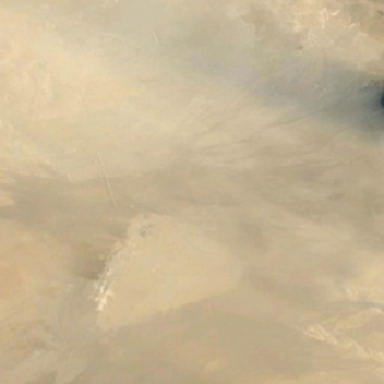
The white desert is very barren .